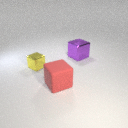
large purple metal cube behind large red rubber cube